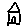
Label: house